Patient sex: F
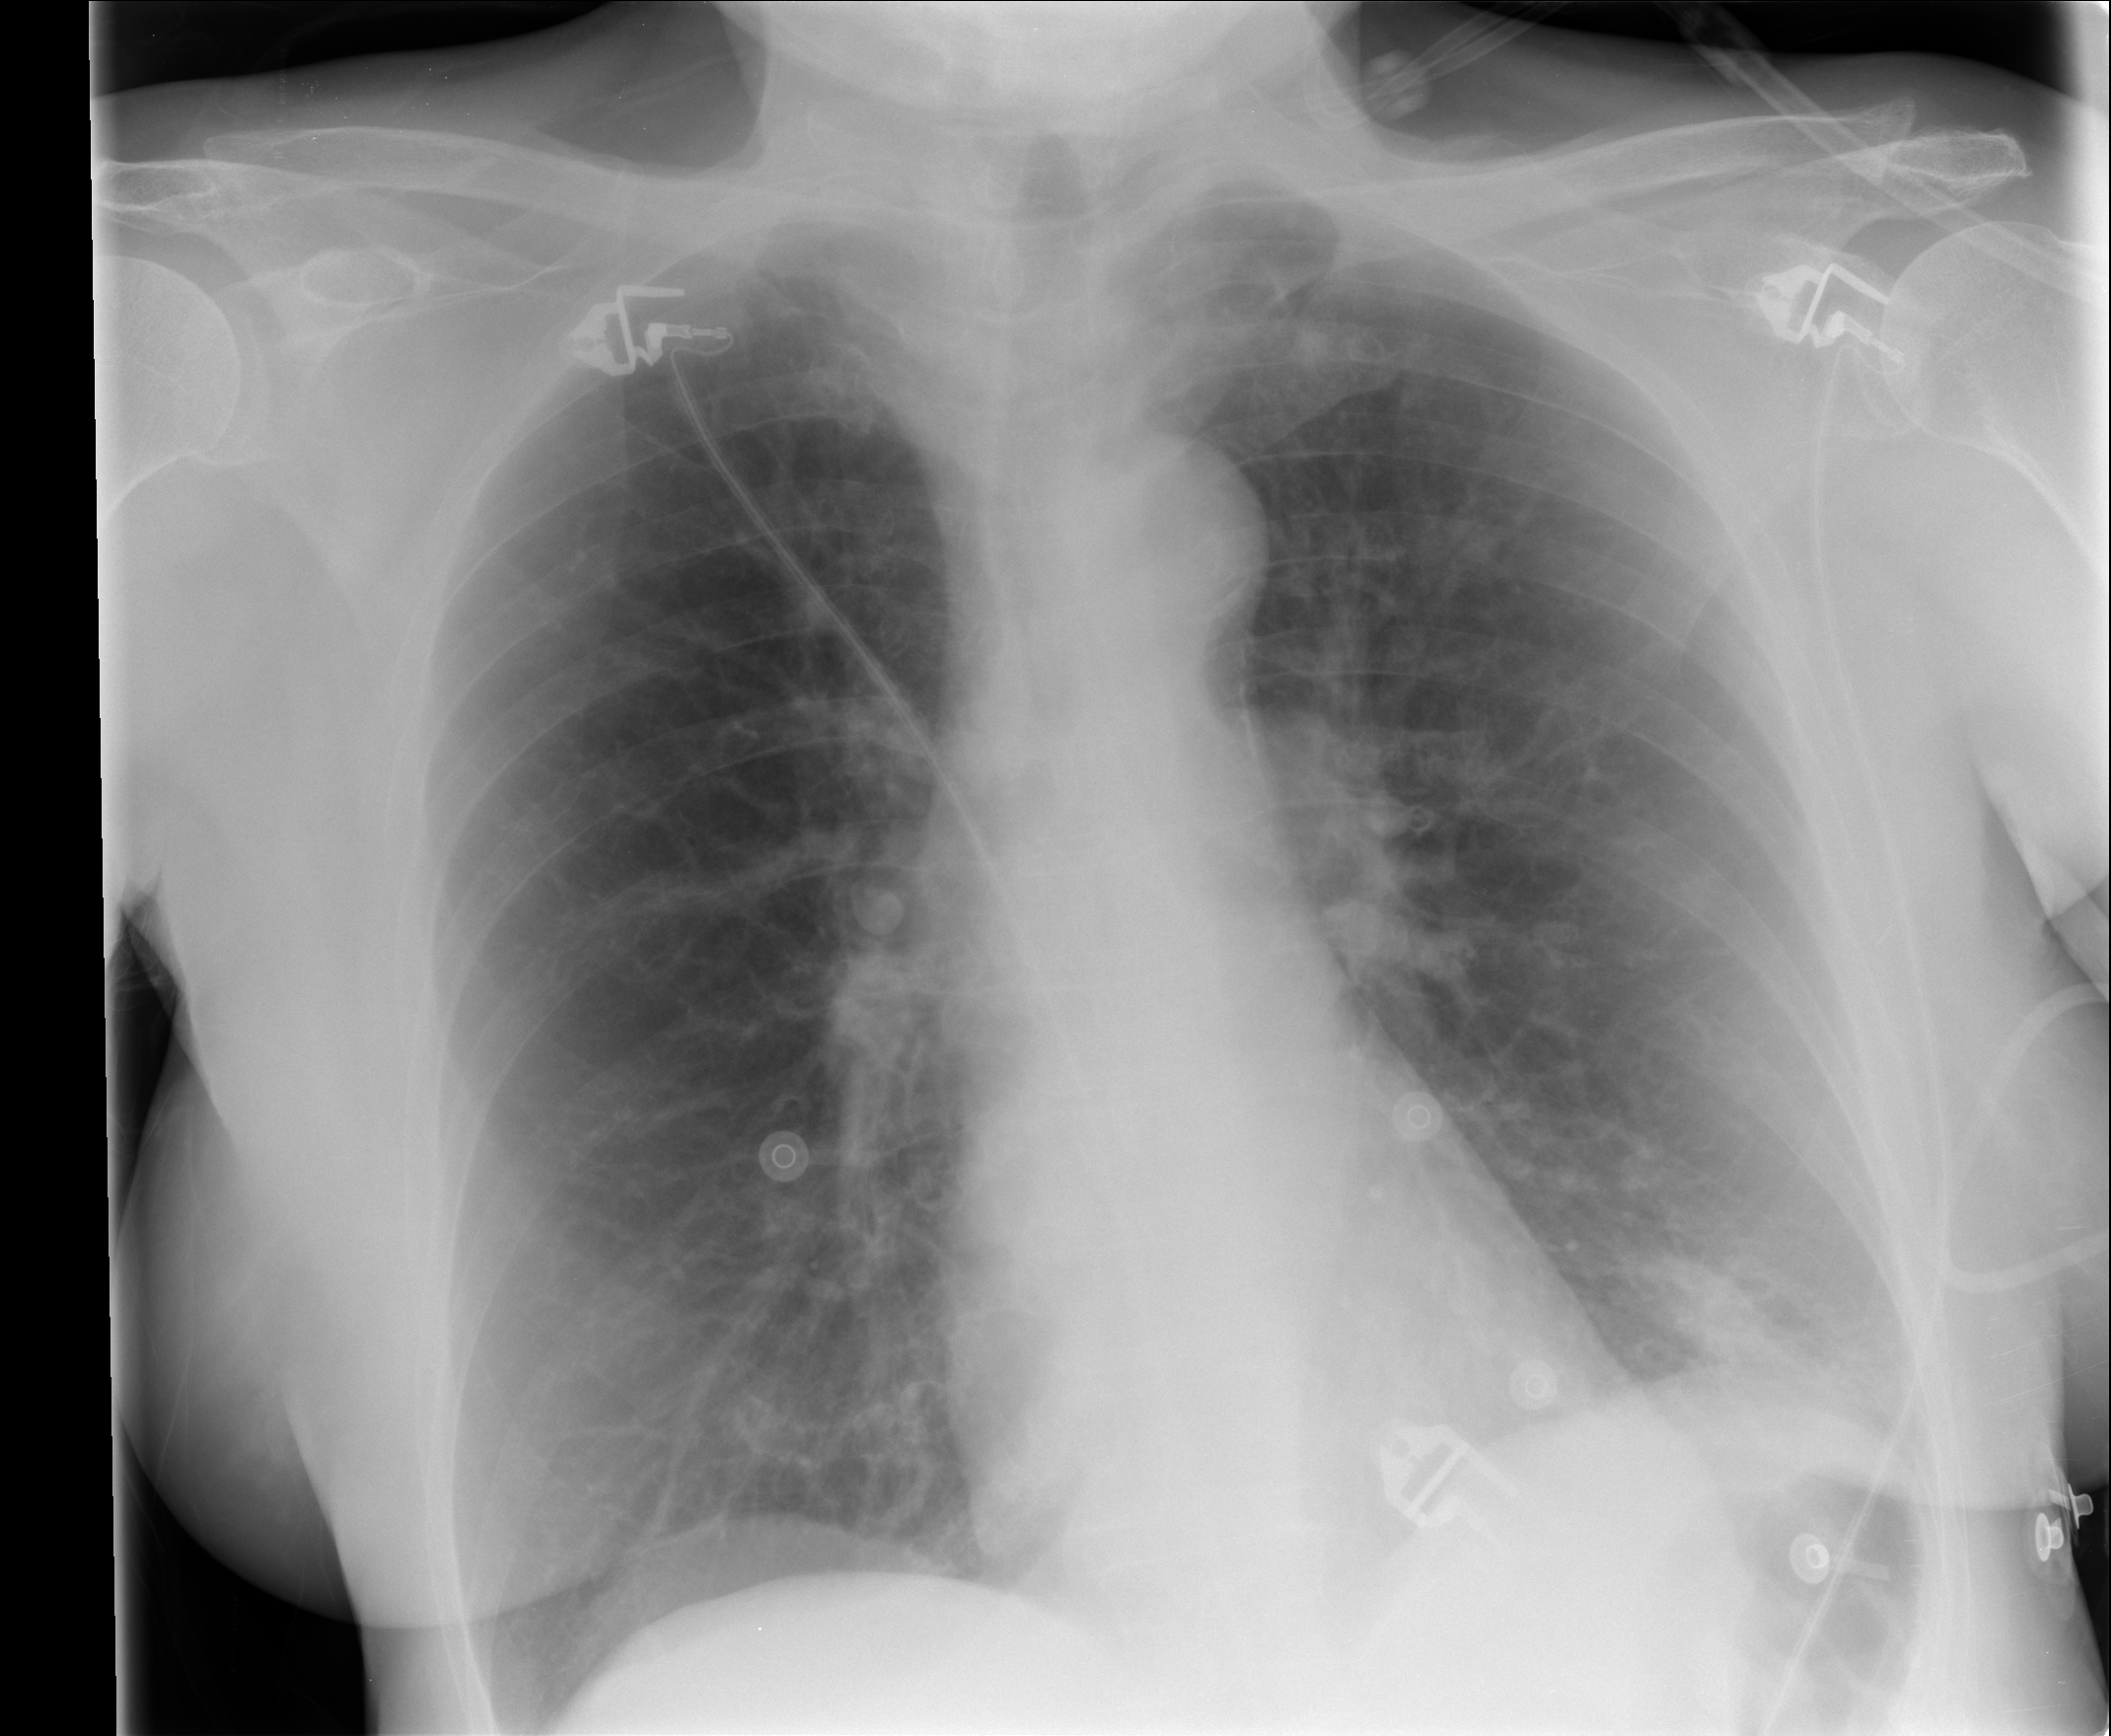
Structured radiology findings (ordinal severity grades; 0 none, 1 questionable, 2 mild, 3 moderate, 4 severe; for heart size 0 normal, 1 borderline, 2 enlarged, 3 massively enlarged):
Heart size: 0
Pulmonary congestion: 0
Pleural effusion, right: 0
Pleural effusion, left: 0
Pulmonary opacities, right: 0
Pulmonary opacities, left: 0
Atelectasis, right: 0
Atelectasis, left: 2